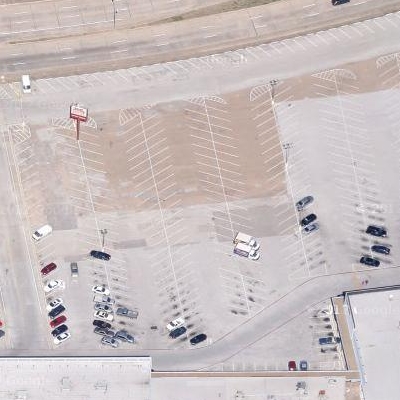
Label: Parking